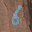
Label: 6